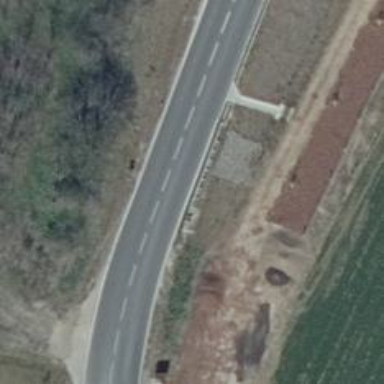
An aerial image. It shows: Secondary road with asphalt surface and embankment.